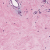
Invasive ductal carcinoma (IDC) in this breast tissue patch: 0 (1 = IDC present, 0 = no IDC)